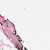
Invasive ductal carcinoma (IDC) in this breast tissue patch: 0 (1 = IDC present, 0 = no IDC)